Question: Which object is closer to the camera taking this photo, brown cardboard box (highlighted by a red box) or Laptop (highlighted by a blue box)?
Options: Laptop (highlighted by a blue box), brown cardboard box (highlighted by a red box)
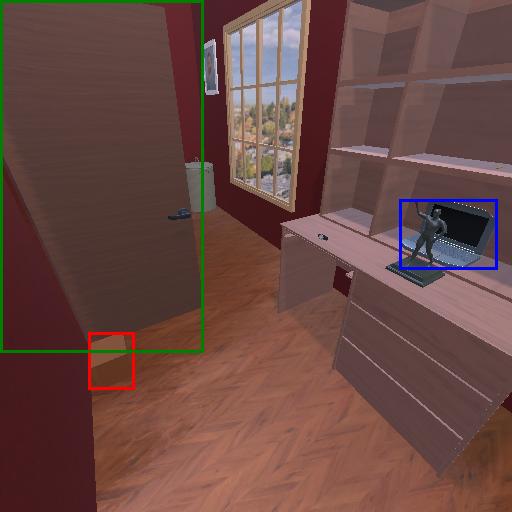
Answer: Laptop (highlighted by a blue box)